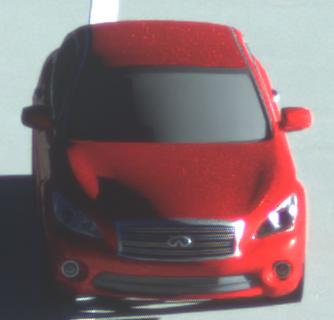
Make: Infiniti
Model: M 37
Detailed model: M (Y51)
Model produced from: 2010/10
Model produced until: 2013/11
Doors: 4
Color: red
Road condition: dry road
Daytime: sunrise or sunset
Contrast: high contrast